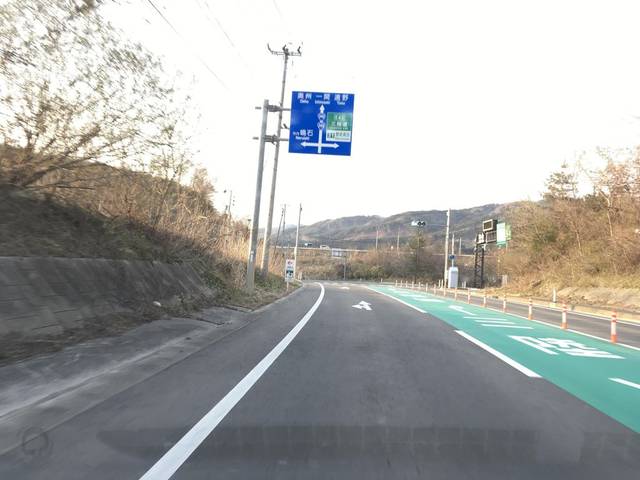
Region: Japan
Coordinates: 39.028, 141.626